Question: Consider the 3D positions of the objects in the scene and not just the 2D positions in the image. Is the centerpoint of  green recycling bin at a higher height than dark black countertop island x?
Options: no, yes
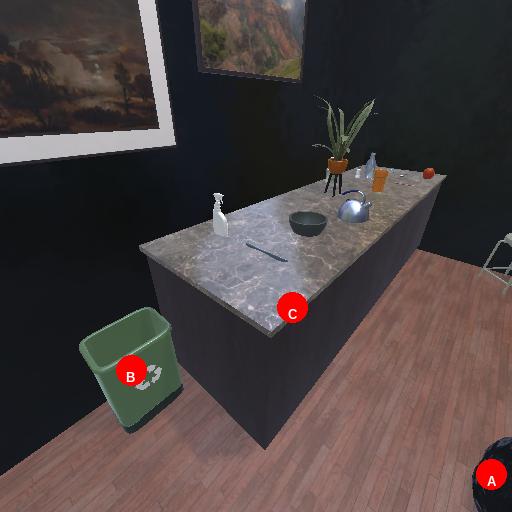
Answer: no